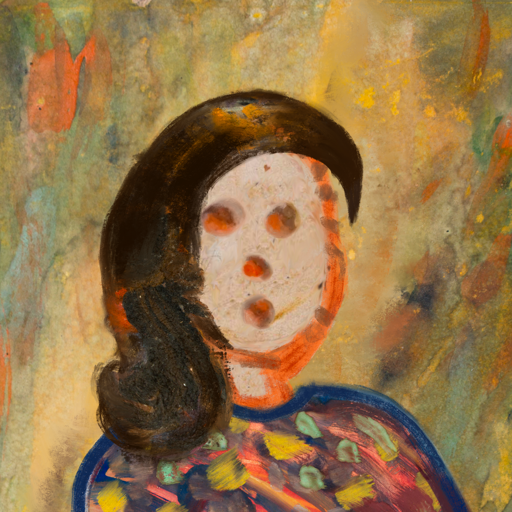
Background: Comrade, Head And Neck Front: Rupkatha, Face Front: Rupkatha, Bust: Mother_And_Son_Mother, Hair Front: Gypsy_Queen, Head Accessory: Blank, Second Necklace: Blank, Necklace: Blank, Baby: Blank